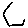
Label: hexagon